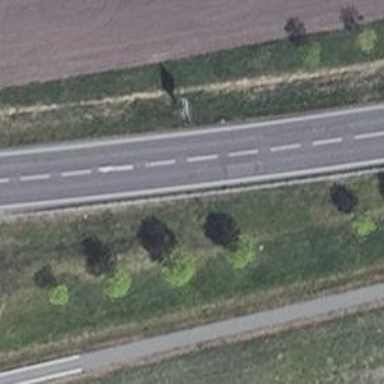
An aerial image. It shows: Asphalt road classified as primary highway.